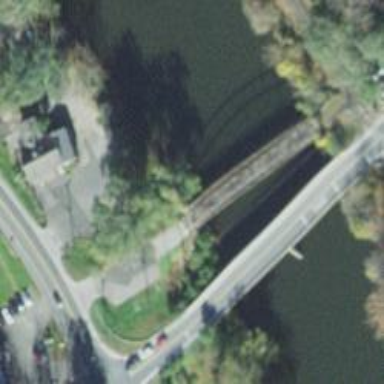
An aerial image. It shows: Bridge.